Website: home-depot
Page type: cart
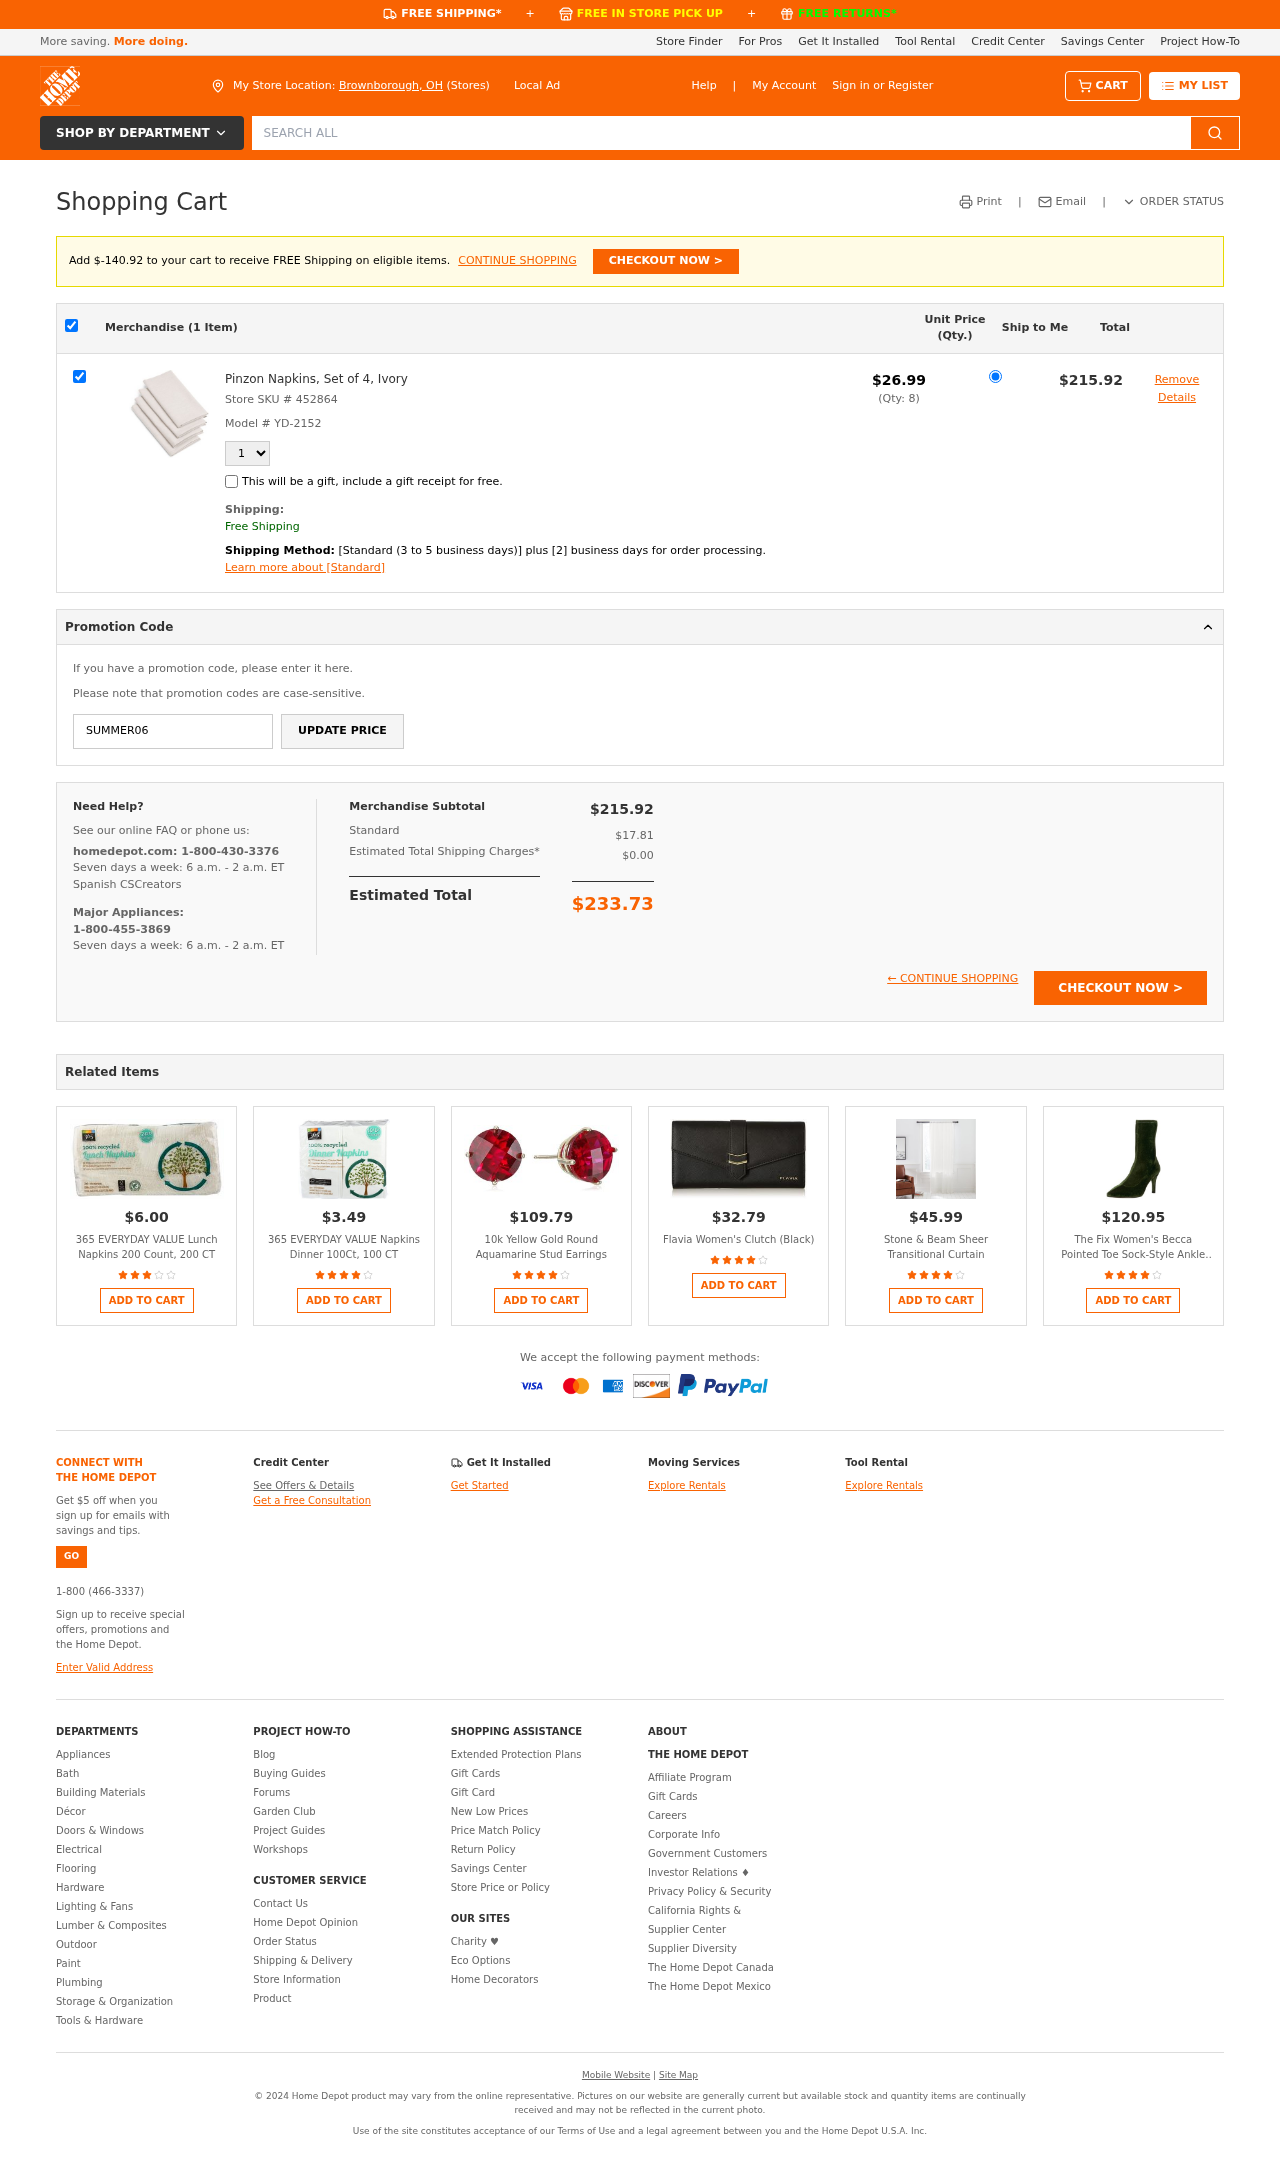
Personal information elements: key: PII_CITY_STATE
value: Brownborough, OH
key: PII_PROMO_CODE
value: SUMMER06
Product elements: key: PRODUCT1_NAME
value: Pinzon Napkins, Set of 4, Ivory
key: PRODUCT1_PRICE
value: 26.99
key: PRODUCT1_QUANTITY
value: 8
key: PRODUCT1_QUANTITY
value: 1
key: PRODUCT2_NAME
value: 365 EVERYDAY VALUE Lunch Napkins 200 Count, 200 CT
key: PRODUCT2_PRICE
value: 6
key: PRODUCT2_RATING
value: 3.4
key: PRODUCT3_NAME
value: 365 EVERYDAY VALUE Napkins Dinner 100Ct, 100 CT
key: PRODUCT3_PRICE
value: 3.49
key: PRODUCT3_RATING
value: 4
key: PRODUCT4_NAME
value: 10k Yellow Gold Round Aquamarine Stud Earrings
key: PRODUCT4_PRICE
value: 109.79
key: PRODUCT4_RATING
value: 4.3
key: PRODUCT5_NAME
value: Flavia Women's Clutch (Black)
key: PRODUCT5_PRICE
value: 32.79
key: PRODUCT5_RATING
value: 4.1
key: PRODUCT6_NAME
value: Stone & Beam Sheer Transitional Curtain
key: PRODUCT6_PRICE
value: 45.99
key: PRODUCT6_RATING
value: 3.6
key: PRODUCT7_NAME
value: The Fix Women's Becca Pointed Toe Sock-Style Ankle Boot, Olive Stretch Velvet, 6 B US
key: PRODUCT7_PRICE
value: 120.95
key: PRODUCT7_RATING
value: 4.4
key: PRODUCT1_SKU
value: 452864
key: PRODUCT1_MODEL
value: YD-2152
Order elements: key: AMOUNT_TO_FREE_SHIPPING
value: $-140.92
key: ORDER_NUM_ITEMS
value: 1
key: ORDER_SUBTOTAL
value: $215.92
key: ORDER_TAX
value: $17.81
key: ORDER_SHIPPING_COST
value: $0.00
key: ORDER_TOTAL
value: $233.73
Search elements: key: HEADER_SEARCH
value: SEARCH ALL